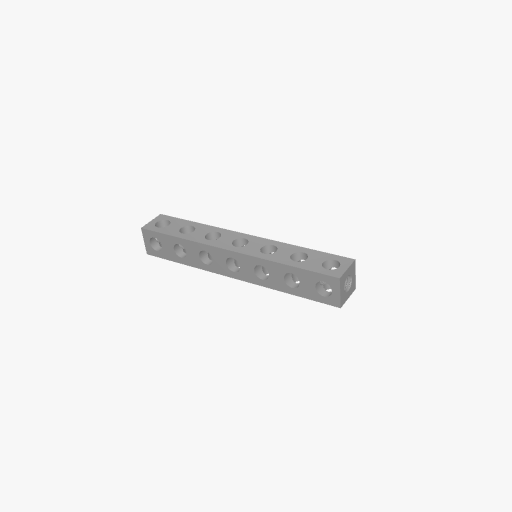
Part: SquareBeam7H